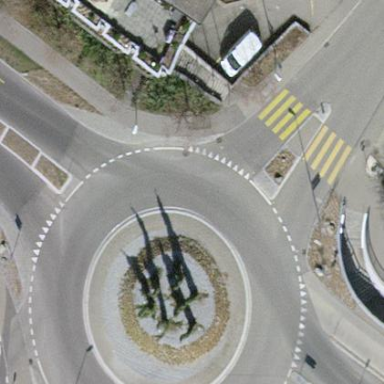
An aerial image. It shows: Secondary road with asphalt surface leading to roundabout.